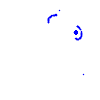
Particle: electron